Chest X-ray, PA view. Patient: 59 years old, sex F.
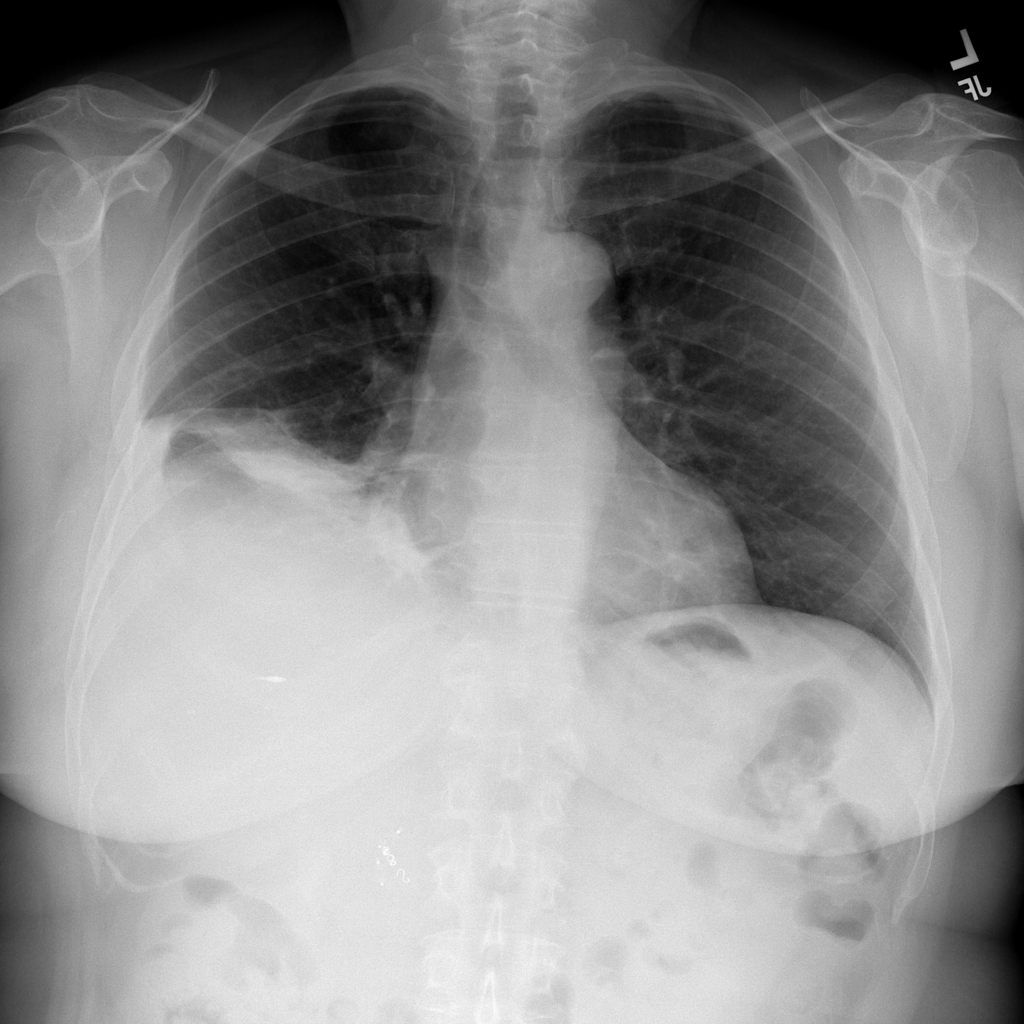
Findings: Atelectasis